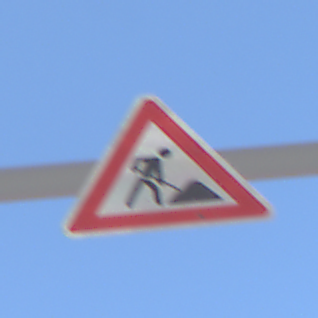
Verkehrszeichen: Arbeitsstelle
Umgebung: Outdoor, Nature
Tageszeit: MorningAfternoon
Wetter: Clear
Licht: Natural
Jahreszeit: NotSpecified
Kontrast: HighContrast